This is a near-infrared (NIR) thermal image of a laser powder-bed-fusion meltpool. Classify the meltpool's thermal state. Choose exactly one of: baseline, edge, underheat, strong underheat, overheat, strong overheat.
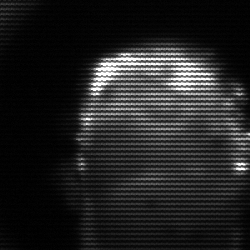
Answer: baseline